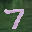
Label: 7